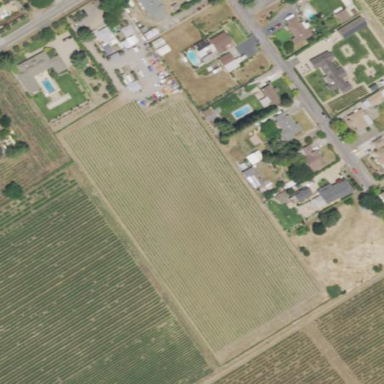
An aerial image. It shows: Vineyard with grape crops.